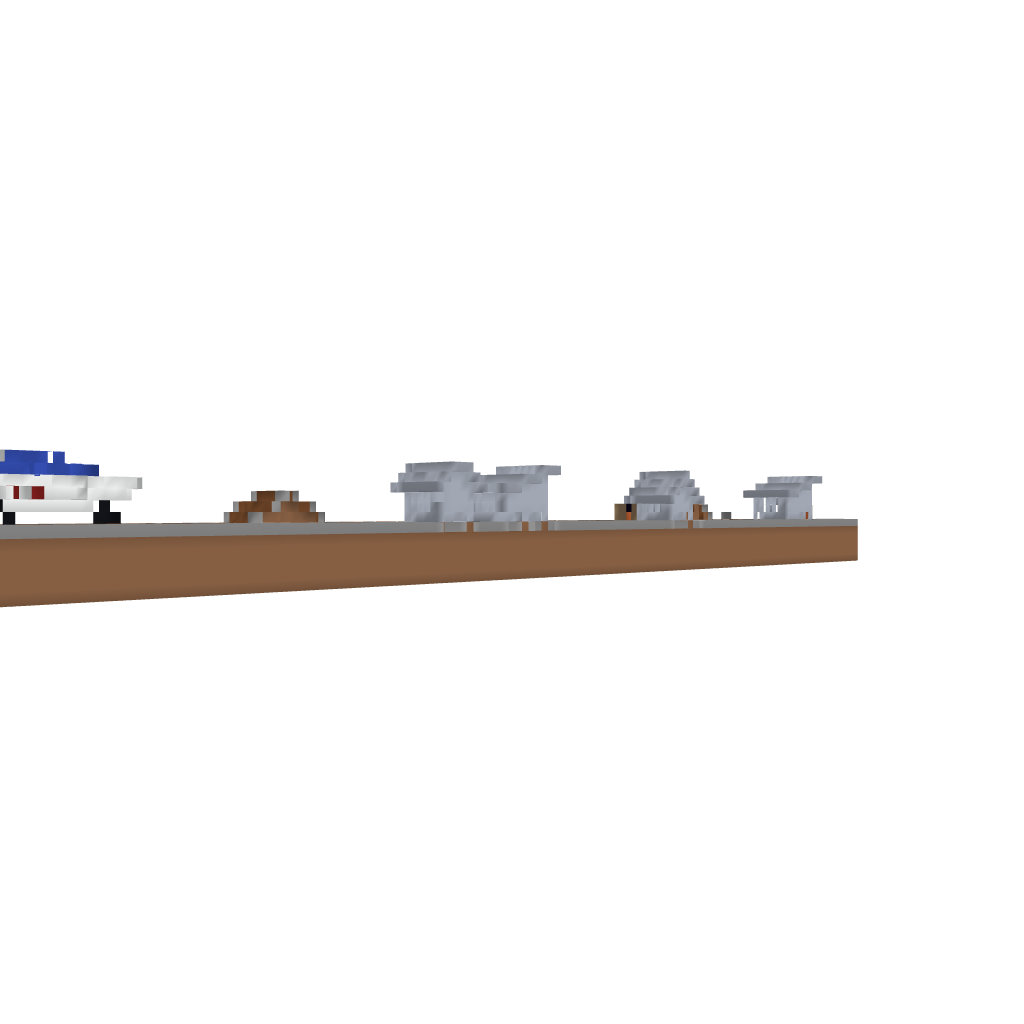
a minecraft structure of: Commander Keen Border village overworld